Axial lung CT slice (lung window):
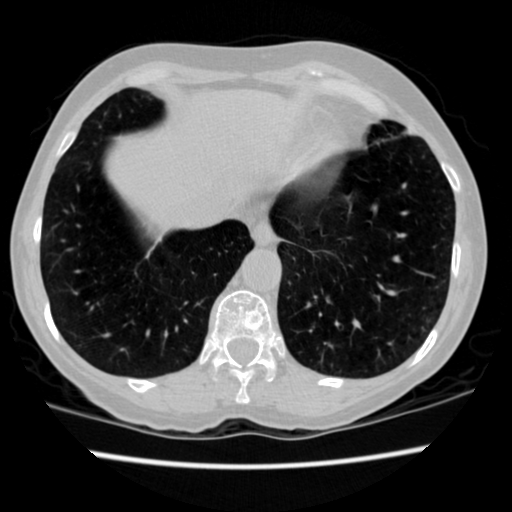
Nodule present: no